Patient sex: F
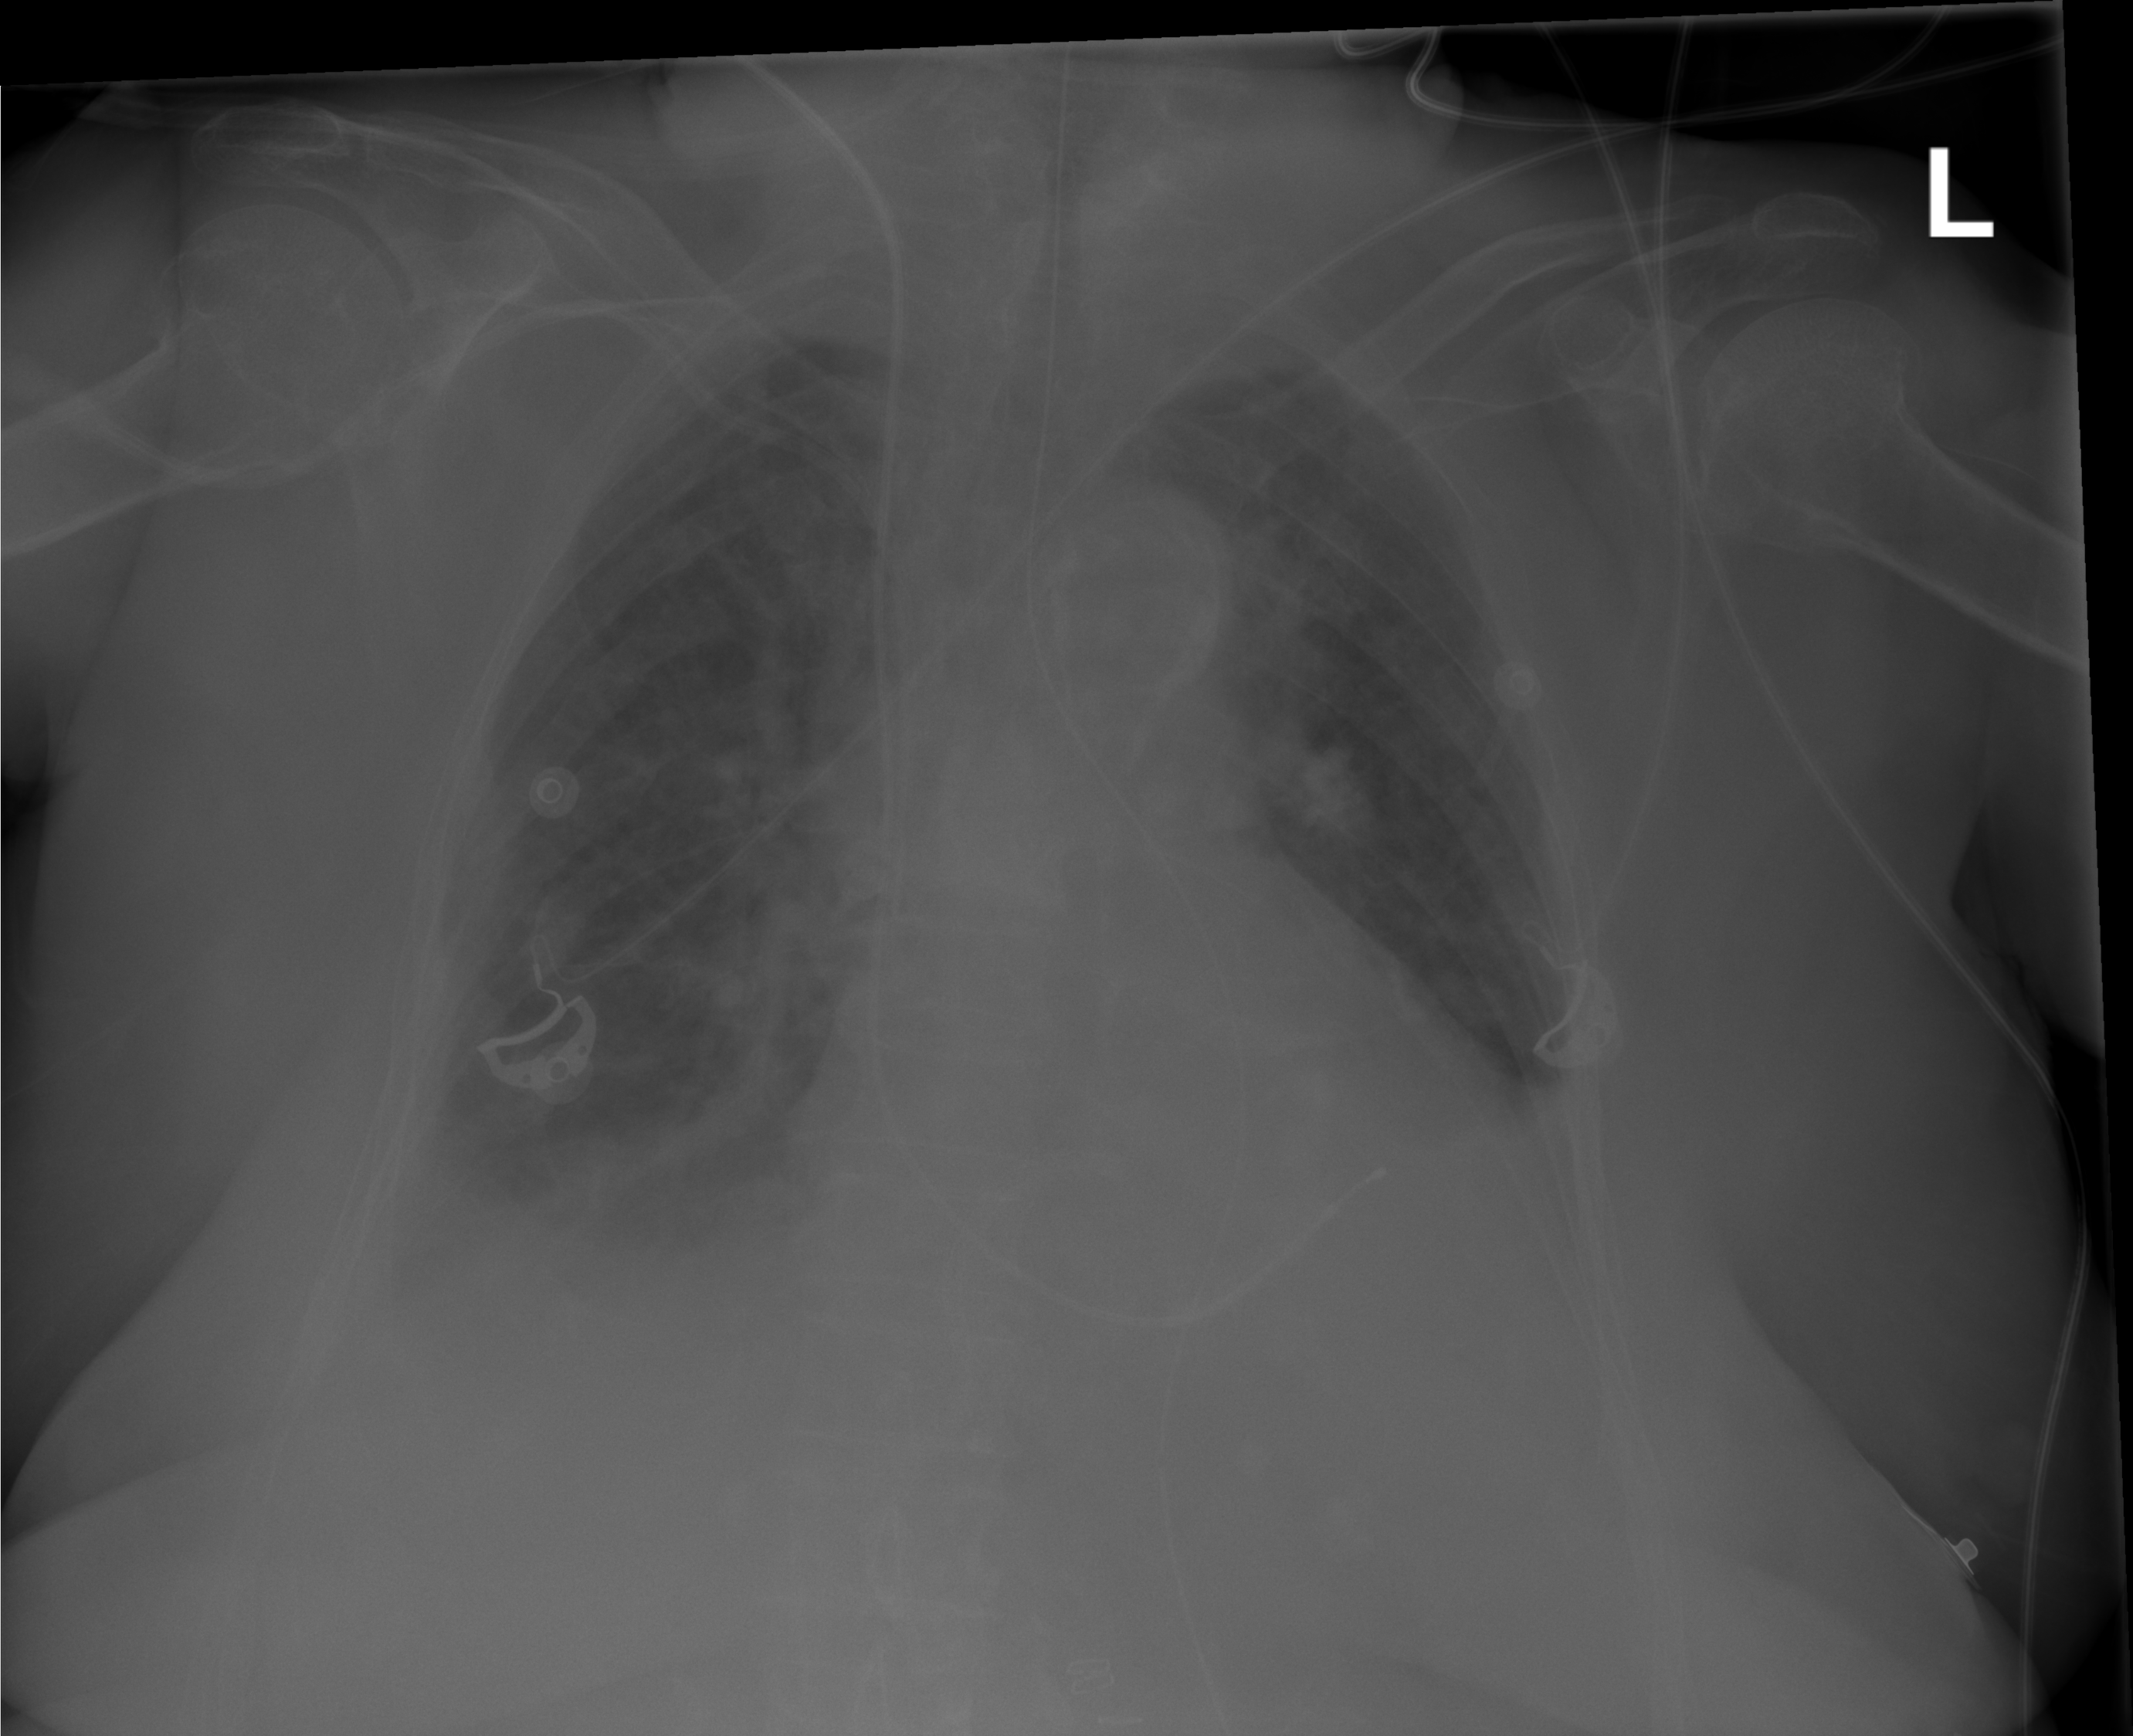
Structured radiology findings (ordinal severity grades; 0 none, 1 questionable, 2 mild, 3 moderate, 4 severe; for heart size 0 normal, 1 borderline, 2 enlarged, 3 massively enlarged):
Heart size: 0
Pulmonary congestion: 0
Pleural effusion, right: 2
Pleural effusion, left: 2
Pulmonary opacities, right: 0
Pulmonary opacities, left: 0
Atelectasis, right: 2
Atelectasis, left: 2